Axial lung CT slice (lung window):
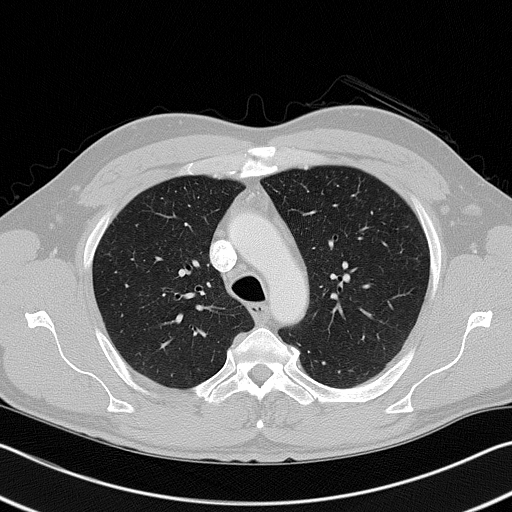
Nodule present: no